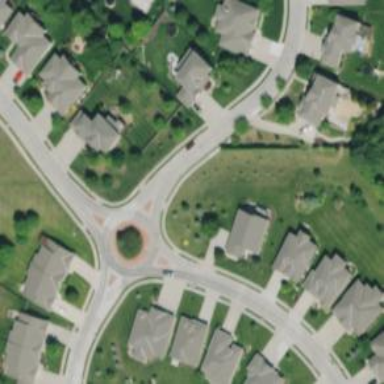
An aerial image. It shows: Residential road that intersects with roundabout.